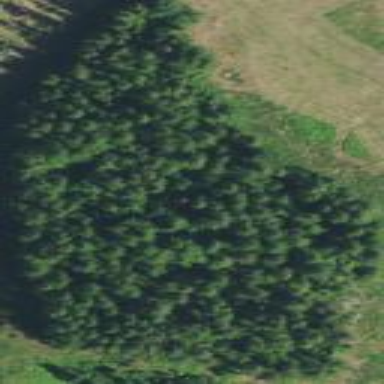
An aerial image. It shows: Forest with mixture of leaf types and cycles.